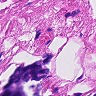
Metastatic tissue present: no